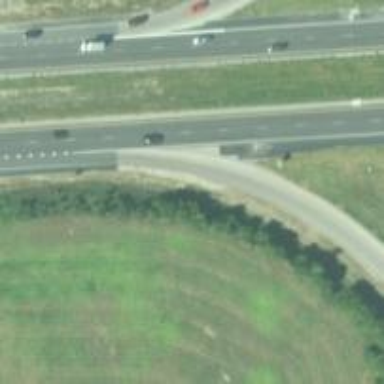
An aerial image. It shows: Motorway junction.